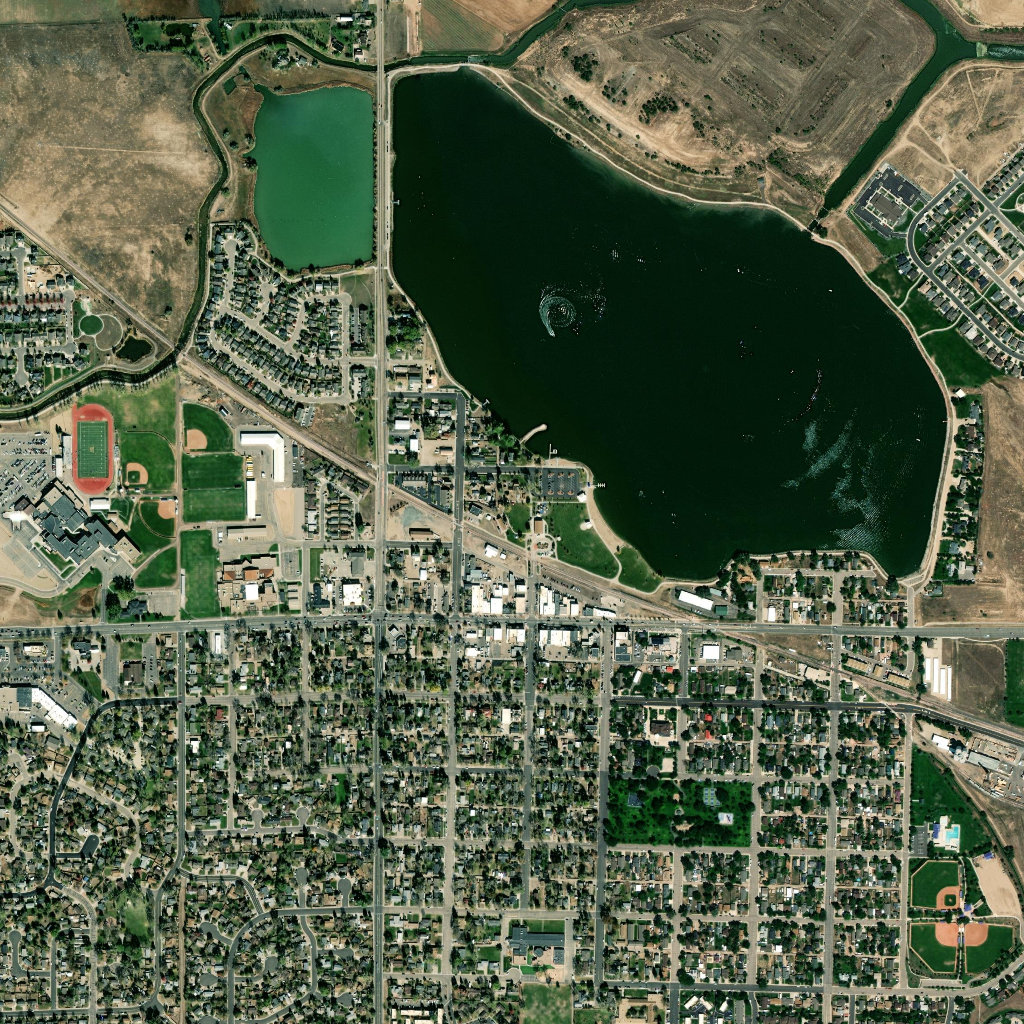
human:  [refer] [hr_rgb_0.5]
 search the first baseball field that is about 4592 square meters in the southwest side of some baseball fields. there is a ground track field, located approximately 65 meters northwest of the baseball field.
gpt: <box>[[13, 48, 17, 52, 0]]</box>

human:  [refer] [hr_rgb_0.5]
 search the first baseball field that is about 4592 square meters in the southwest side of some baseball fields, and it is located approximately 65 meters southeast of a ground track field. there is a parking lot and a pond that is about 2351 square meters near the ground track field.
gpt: <box>[[13, 48, 17, 52, 0]]</box>